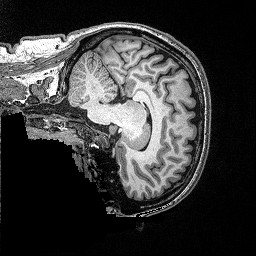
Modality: T1w
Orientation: sagittal
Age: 36
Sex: female
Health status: ill
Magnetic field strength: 3 T
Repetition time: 2.53 s
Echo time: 0.00331 s